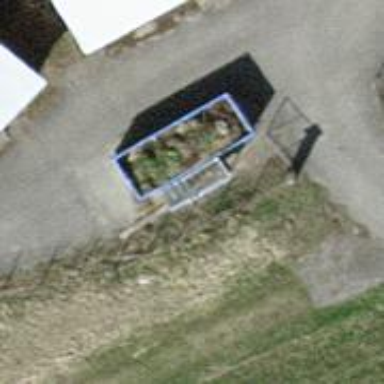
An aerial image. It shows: Recycling container for green waste found in recycling facility.